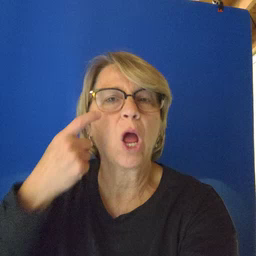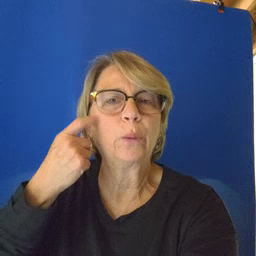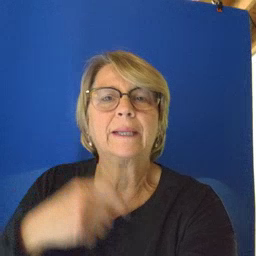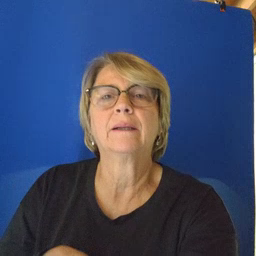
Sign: owie